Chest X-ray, AP view. Patient: 58 years old, sex F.
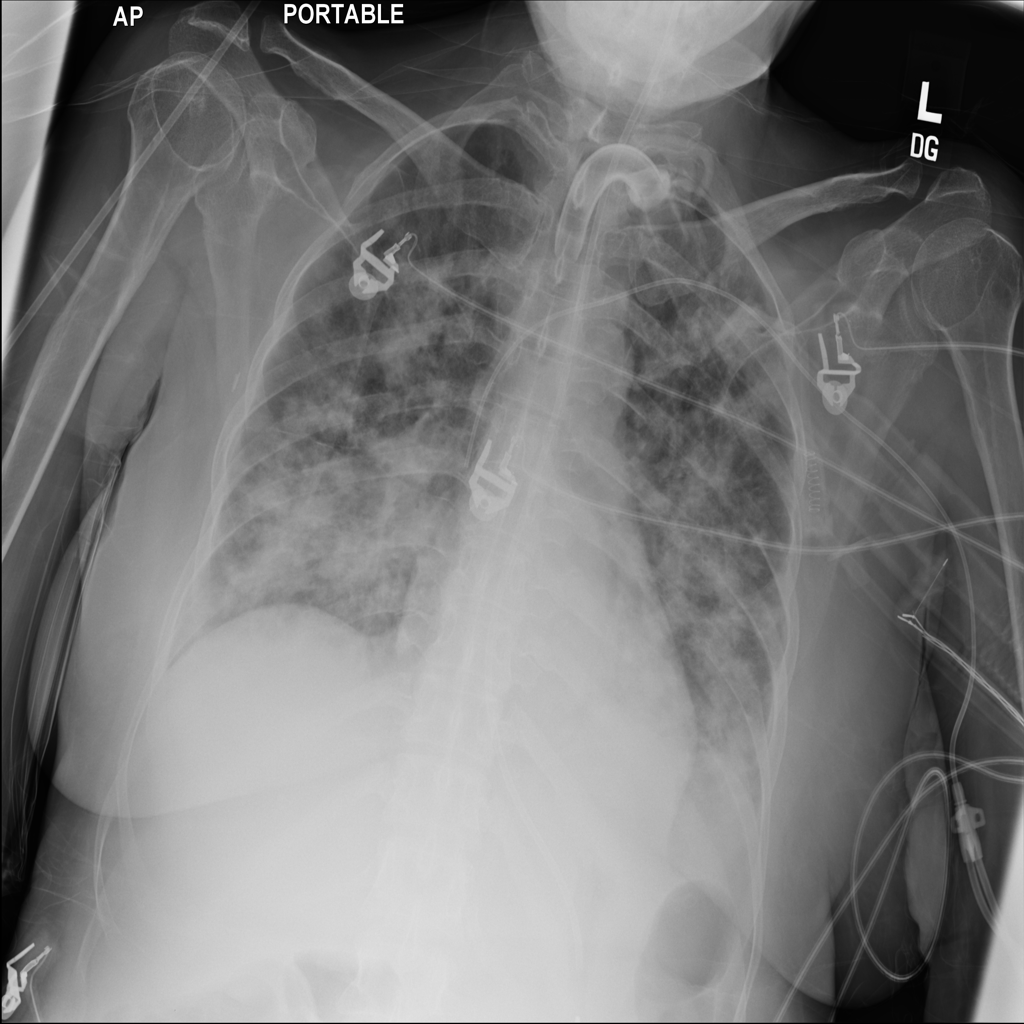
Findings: No Finding